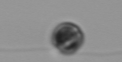
Label: Dinophyceae